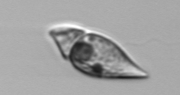
Label: Amphidinium